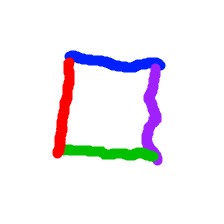
Shape: square